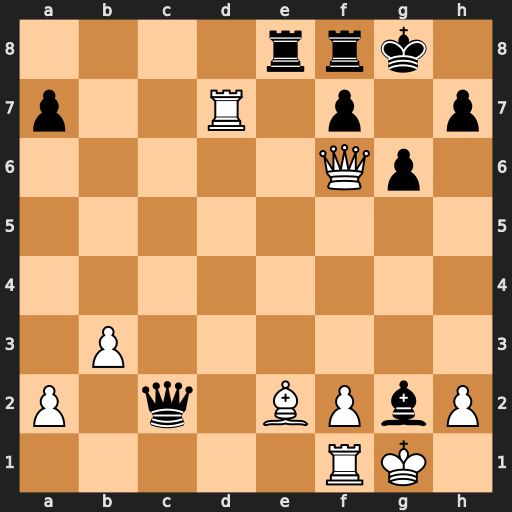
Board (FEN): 4rrk1/p2R1p1p/5Qp1/8/8/1P6/P1q1BPbP/5RK1
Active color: w
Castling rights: -
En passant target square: -
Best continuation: Bc4 Qxc4 bxc4